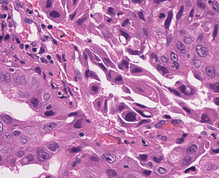
Tumor epithelial tissue: yes
Tumor-associated stroma tissue: no
Normal tissue: no